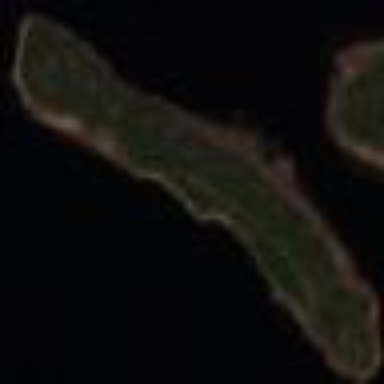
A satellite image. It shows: Islet.